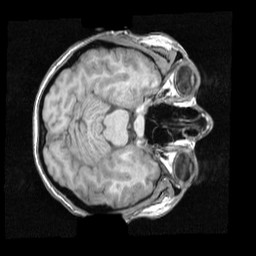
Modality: T1w
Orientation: axial
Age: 30
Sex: female
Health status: healthy